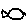
Label: fish